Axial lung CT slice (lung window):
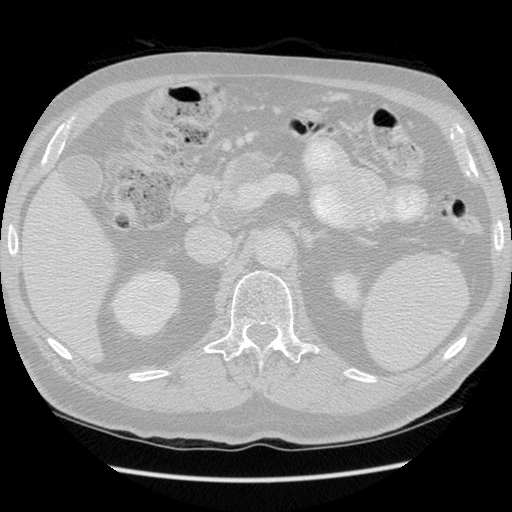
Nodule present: no